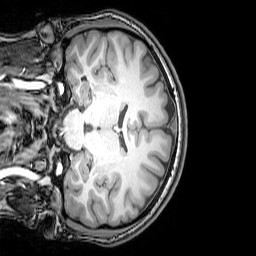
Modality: T1w
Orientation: coronal
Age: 23
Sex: male
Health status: healthy
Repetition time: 0.081 s
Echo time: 0.037 s